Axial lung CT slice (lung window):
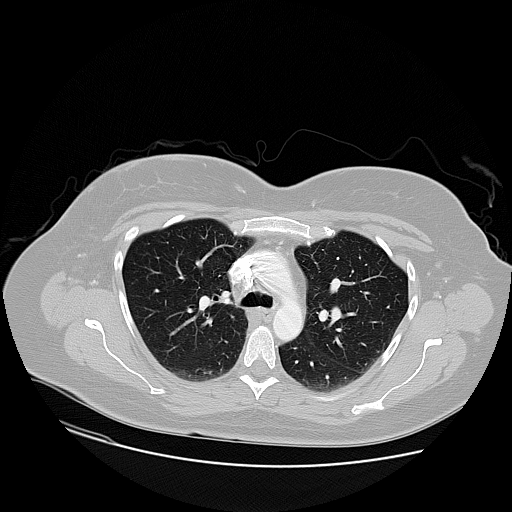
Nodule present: no